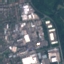
Land use / land cover class: Industrial